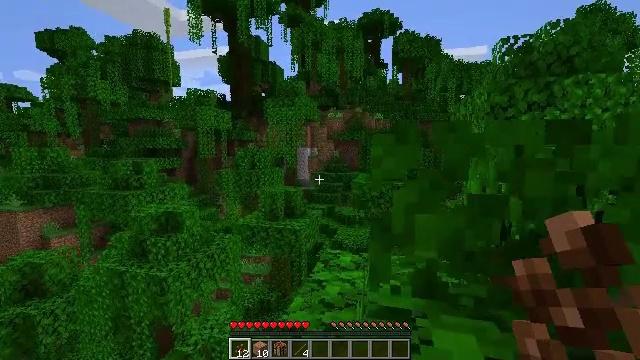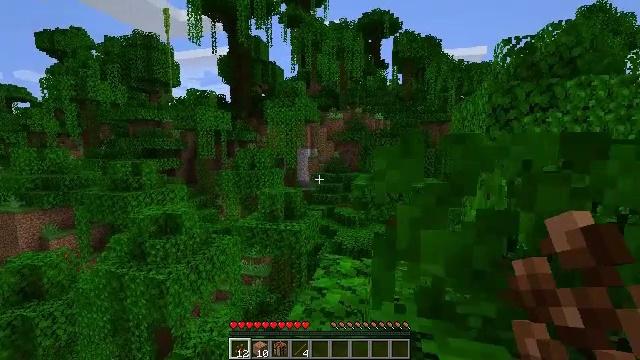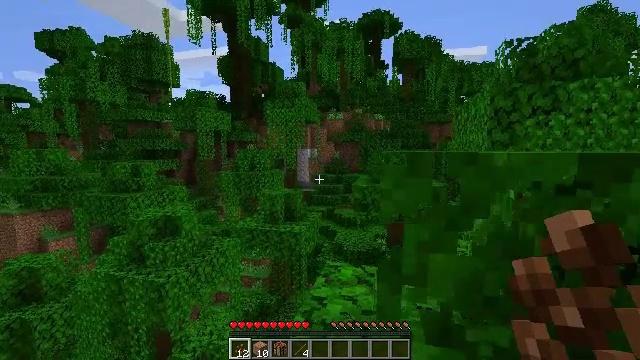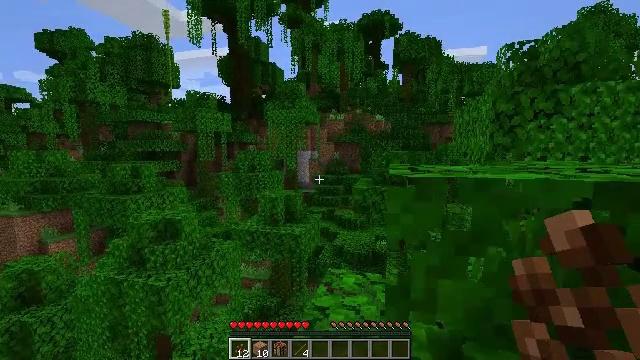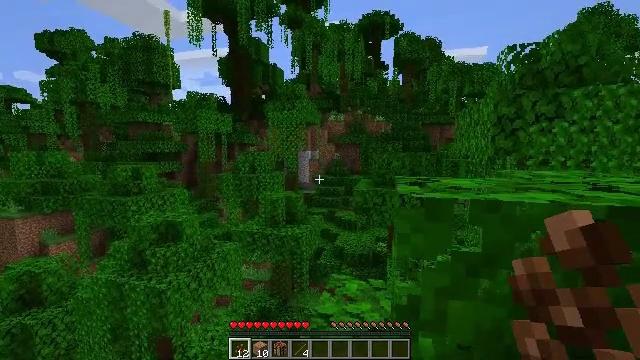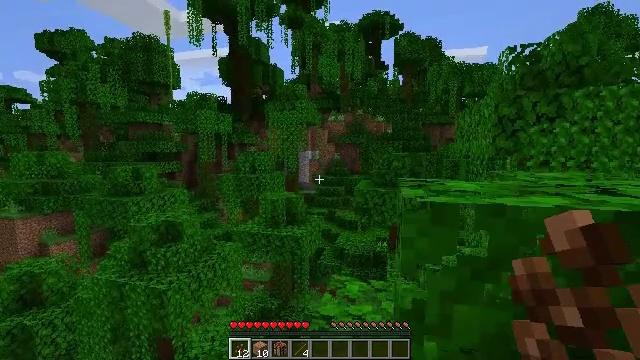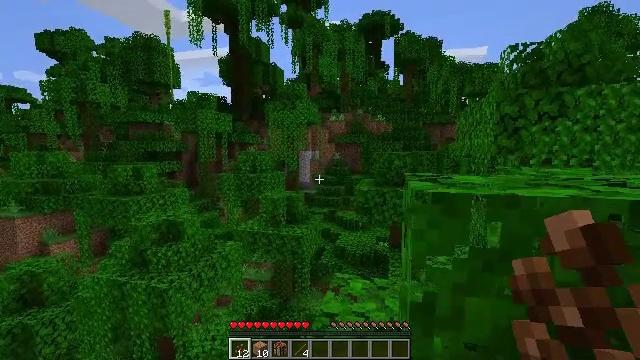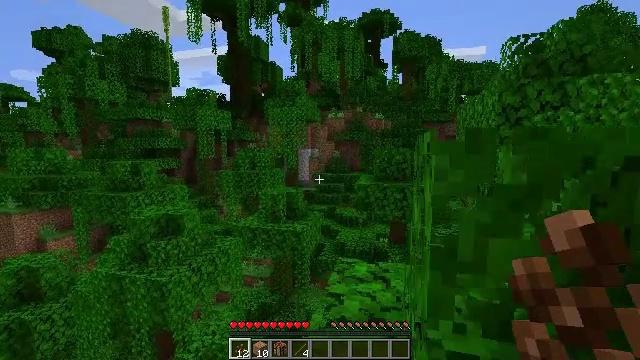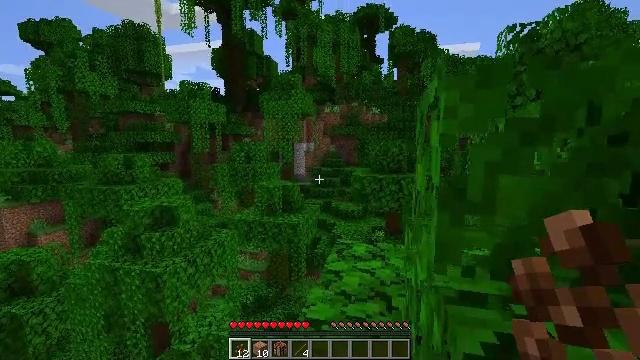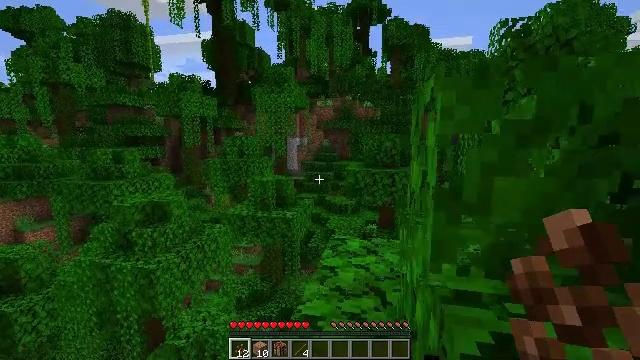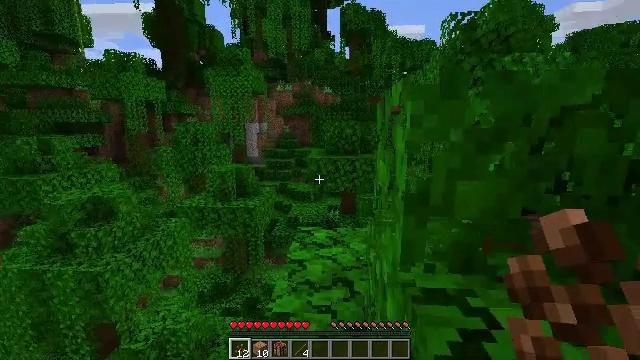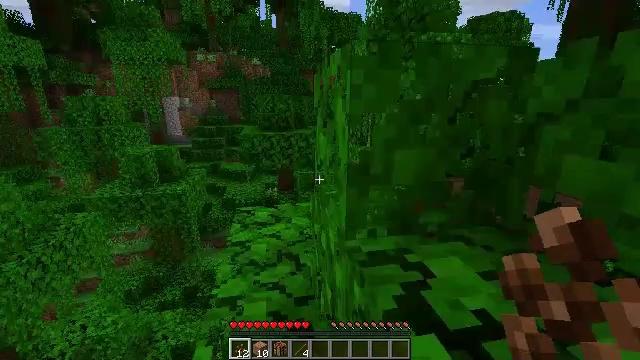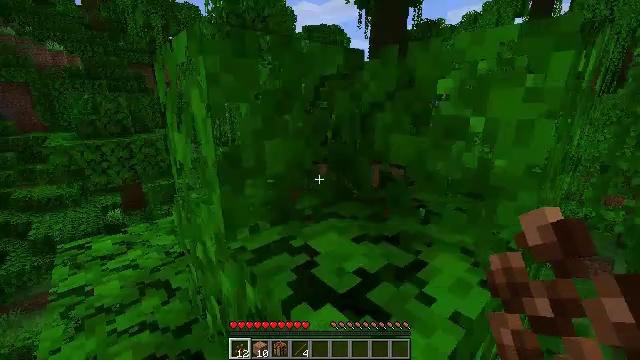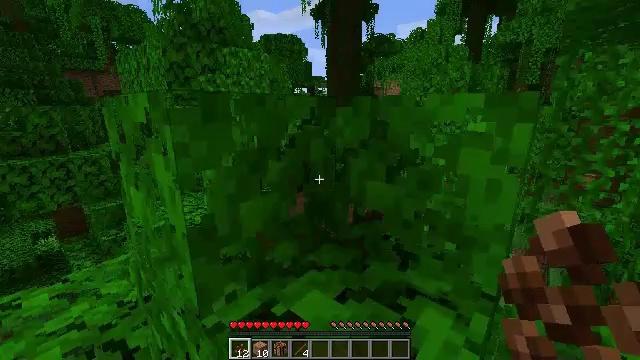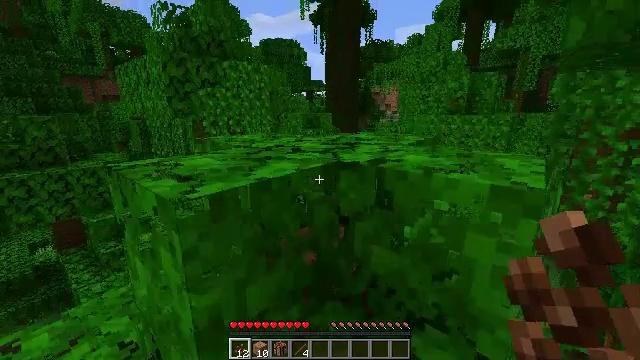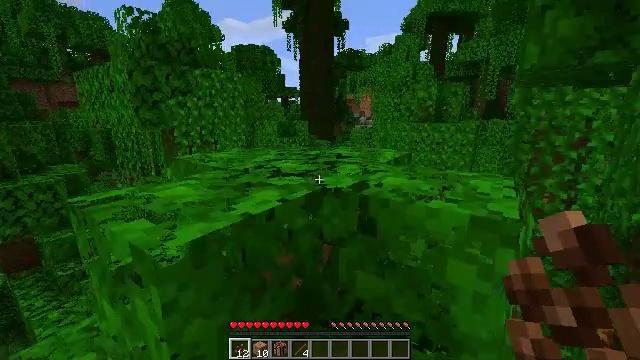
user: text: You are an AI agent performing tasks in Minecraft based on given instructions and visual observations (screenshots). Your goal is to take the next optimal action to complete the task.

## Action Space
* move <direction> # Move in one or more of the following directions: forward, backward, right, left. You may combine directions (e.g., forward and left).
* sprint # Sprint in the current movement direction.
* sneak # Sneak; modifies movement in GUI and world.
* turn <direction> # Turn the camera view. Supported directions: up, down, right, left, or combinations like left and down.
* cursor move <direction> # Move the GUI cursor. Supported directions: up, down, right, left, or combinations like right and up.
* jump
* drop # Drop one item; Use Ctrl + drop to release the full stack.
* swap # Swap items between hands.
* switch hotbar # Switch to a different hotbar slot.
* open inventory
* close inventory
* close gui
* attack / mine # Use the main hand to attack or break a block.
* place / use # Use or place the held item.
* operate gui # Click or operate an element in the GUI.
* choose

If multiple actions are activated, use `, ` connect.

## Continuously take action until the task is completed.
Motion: motion action
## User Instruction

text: Gather jungle leaves from the tree.
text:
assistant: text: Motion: move forward, jump
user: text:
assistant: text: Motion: move forward, jump
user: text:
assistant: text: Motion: move forward, jump
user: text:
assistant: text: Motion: move forward, jump
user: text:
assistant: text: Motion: move forward, jump
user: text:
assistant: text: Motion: move forward, jump
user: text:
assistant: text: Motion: move forward, jump
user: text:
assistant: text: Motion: move forward, turn right, jump
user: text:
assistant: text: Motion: move forward, turn right and down, jump
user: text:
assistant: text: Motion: move forward, turn right and down, jump
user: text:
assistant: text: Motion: move forward, turn right and down, jump
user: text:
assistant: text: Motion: move forward, turn right, jump
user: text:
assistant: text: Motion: move forward, turn right and up, jump
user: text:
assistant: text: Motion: move forward, jump
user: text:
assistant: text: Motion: move forward, turn right and up, jump
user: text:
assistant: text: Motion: move forward, turn right and up, jump
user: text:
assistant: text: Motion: move forward, turn right and up, jump
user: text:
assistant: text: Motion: move forward, turn up, jump
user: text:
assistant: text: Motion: move forward, turn left, jump
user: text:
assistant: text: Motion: move forward, turn left, jump
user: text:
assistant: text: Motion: move forward, turn left, jump
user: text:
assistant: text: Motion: move forward, jump
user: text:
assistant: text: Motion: move forward, jump
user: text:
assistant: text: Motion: move forward, jump
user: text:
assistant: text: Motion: move forward, turn left, jump
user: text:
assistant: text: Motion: move forward, jump
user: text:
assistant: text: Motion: move forward, turn left, jump
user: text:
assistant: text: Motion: move forward, turn left and down
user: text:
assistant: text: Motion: move forward, turn left and down
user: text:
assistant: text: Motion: move forward, turn left and down